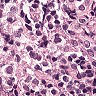
Metastatic tissue present: no